Question: I've been working with magnific popup which is a fantastic little script. I've had one issue lately though.
I've made an example on codepen to isolate the problem - <URL>
Basically, when you hover over the 'figure' element, 'figcaption' moves up via changing the 'top' value. Then I've made a link absolutely positioned over the entire of that 'figcaption' element, so that when you click or tap again the link magnific popup window is activated. This part works fine, but for some reason in some browsers, when you exit the magnific popup window (close or clicking outside makes no difference) the 'figcaption' element gets "stuck". I'd like it to return to where it was before the hover event, as it does in most browsers. But for some reason in IE11 and Chrome Canary (latest stable Chrome is fine) seem to remember that the element was hovered, and the figcaption box gets stuck there, unless you hover again.
Usual behaviour you can see in most browsers.
IE11 and Chrome Canary (Version 39.0.2152.0 canary) after closing popout window:

Interestingly this does not happen on browserstack. I have Windows 8.1 and Chrome Canary 37, as well as IE11 and the behaviour is fine on browserstack, but not on my or others PCs.
I realise I should probably use transform to get hardware accelerated transforms, but I need IE8 support. I'm going to see if transforms make any difference now, but I'm guessing they won't. Maybe I'll have to use js instead of the hover event to move the 'figcaption' element?
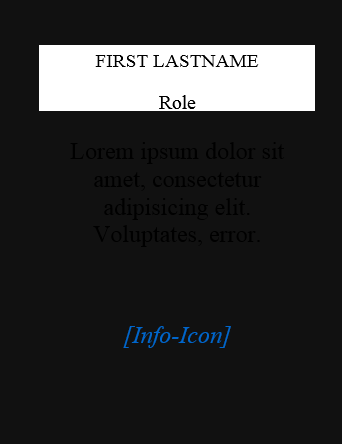
Answer: So I got some help from the developer of magnific popup and a friend of mine who's a javascript wizz. The '.open-popup-link' a tag was being focussed, once the popup had closed. I found out about jquery's 'blur' <URL>.
'''
jQuery('.open-popup-link').on('focus',function(){
jQuery(this).blur();
})
'''